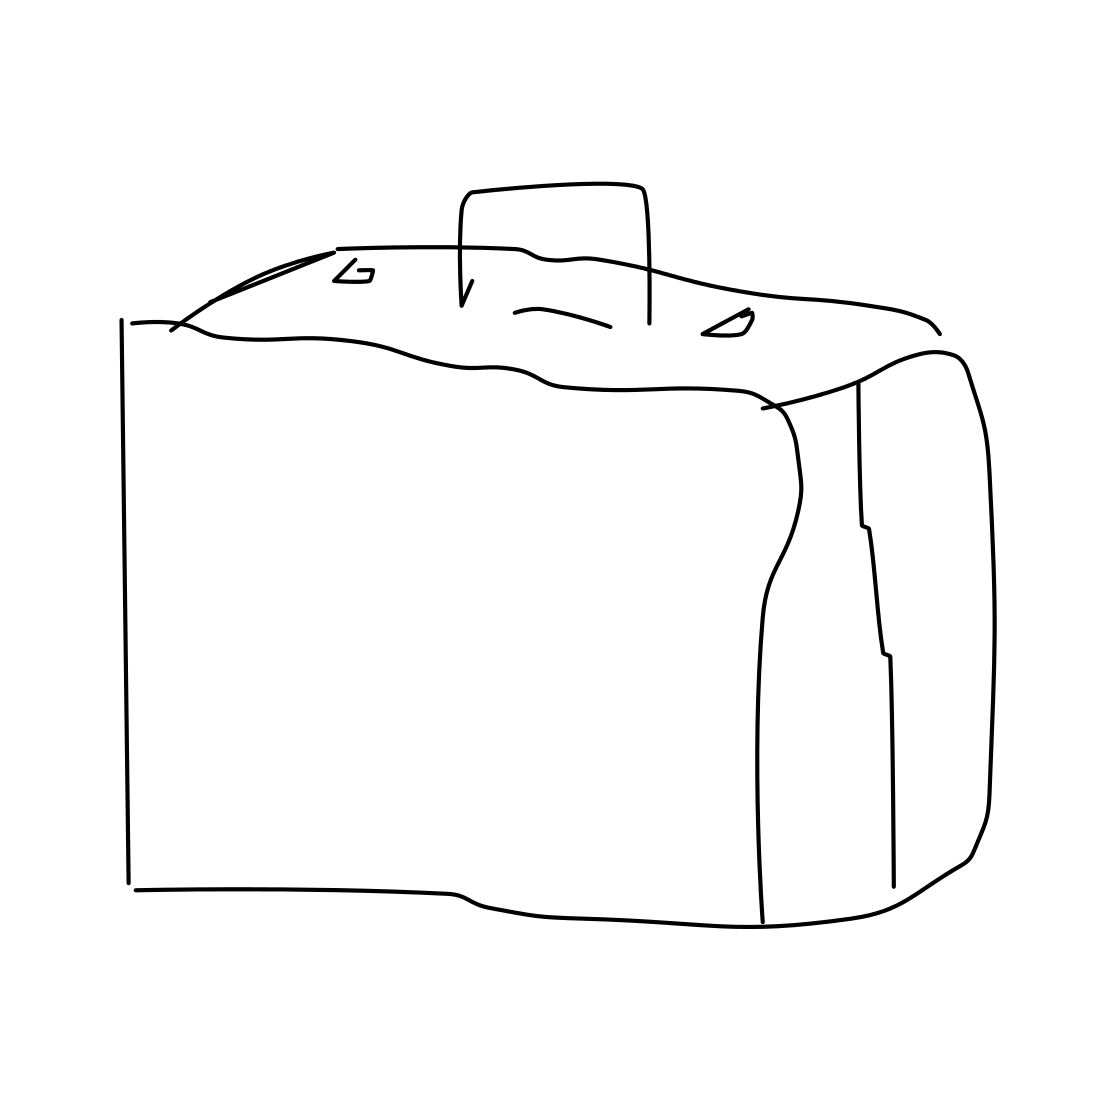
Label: suitcase